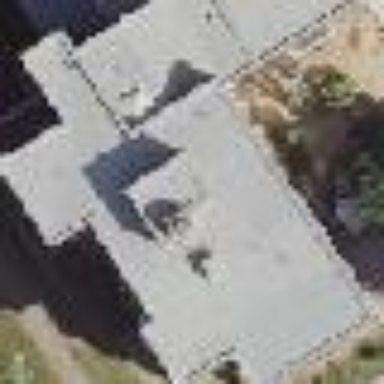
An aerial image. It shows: Part of building.